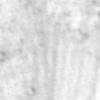
Label: no_change